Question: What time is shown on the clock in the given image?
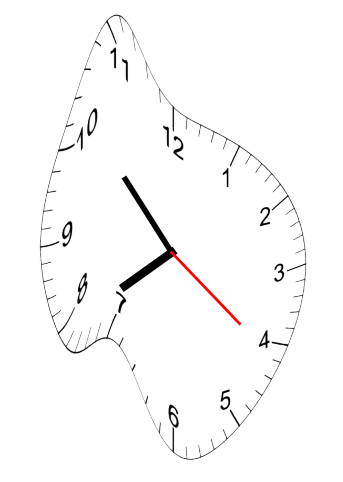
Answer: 07:52:21